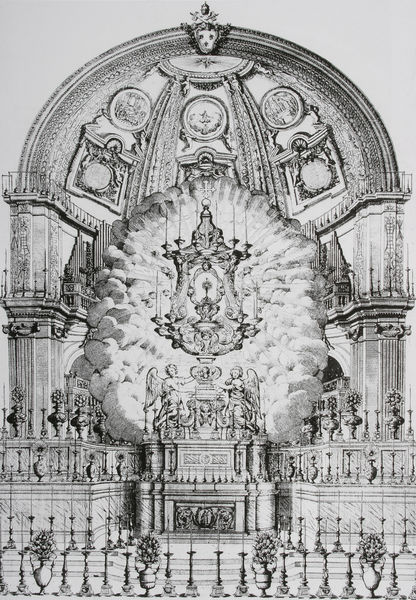
Titel: Pietro da Cortonas Dekoration für den Quarant' Ore in S. Lorenzo in Damaso, Rom
Standort: Rom
Institution: Instituto Nazionale per la Grafica, Farnesina
Schlagwörter: flügel, gemälde, himmel, weiß, wolken, blume, blumen, grau, lampe, licht, raum, schwarz, skizze, säule, säulen, zeichnung, wolke, architektur, barock, rahmen, spitze, bild, gitter, kirche, rauch, kelch, decke, pflanze, rokoko, kreis, rund, tondo, engel, kanne, krug, vase, bilder, bogen, grafik, graphik, pilaster, figuren, rundbogen, kuppel, treppe, detail, ornamente, kerze, kerzen, kronleuchter, leuchter, stuck, vasen, stufen, plastik, strauß, gewölbe, hängen, bayern, kreuz, balustrade, dom, druck, druckgraphik, schwarzweiss, schweiz, radierung, stich, bleistift, kugel, entwurf, altar, hochaltar, kathedrale, halbrund, fries, wappen, kerzenständer, kerzenhalter, kerzenleuchter, lettner, gesims, orgel, skulpturen, krüge, grab, simse, altarraum, apsis, fresken, monstranz, weihrauch, chor, erscheinung, horizontal, deckengemälde, fresko, sträusse, spalier, pfeifen, kandelaber, ebenen, riss, zeichung, deckenmalerei, rotunde, entwurd, gliederung, lünette, absiss, tabernakel, kupel, absys, rundd, triumfal, allerheiligste, horziontale gliederung, bild4r